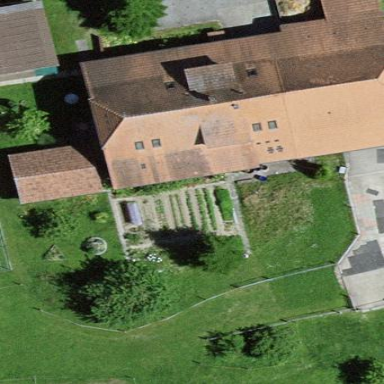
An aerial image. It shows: Farm building.